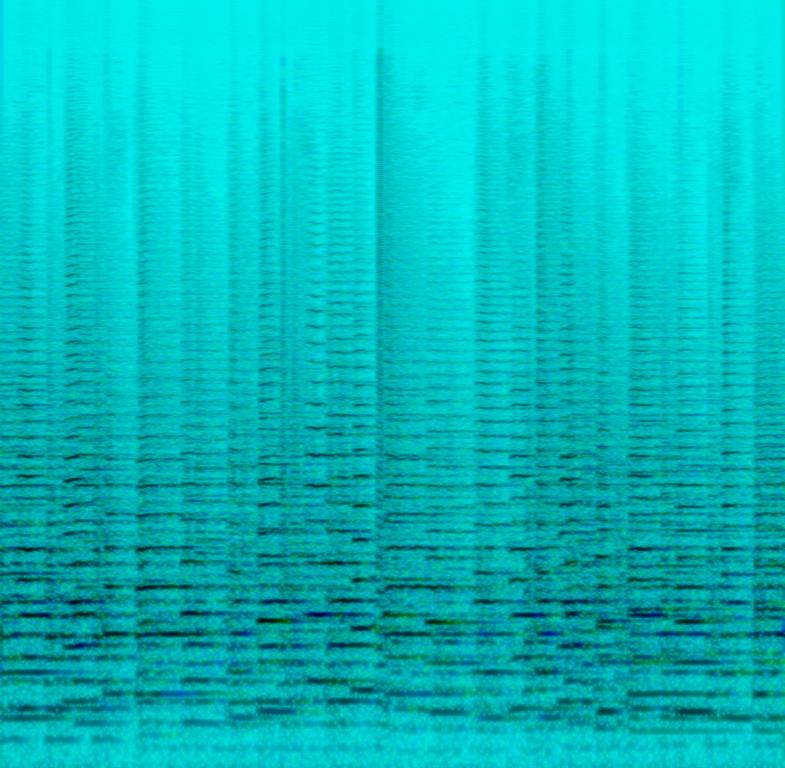
This song features three trombones playing different parts. One trombone plays the bass part. A second trombone outlines the chords being played.  The third trombone plays the main melody. There are no other instruments in this song. There are no voices in this song. This is an instrumental song. The mood of this song is motivational. The song can be played in an adventure movie just before the adventure begins.